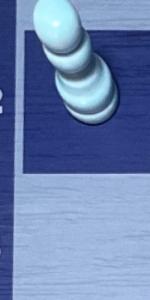
Label: Empty